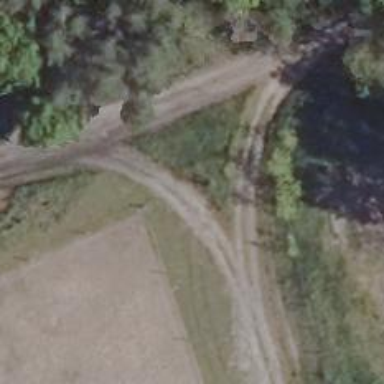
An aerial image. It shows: Track with grade 4 track type.